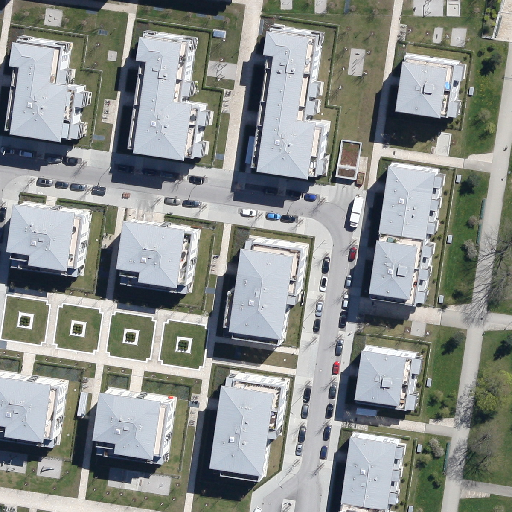
Referring expression: vehicle